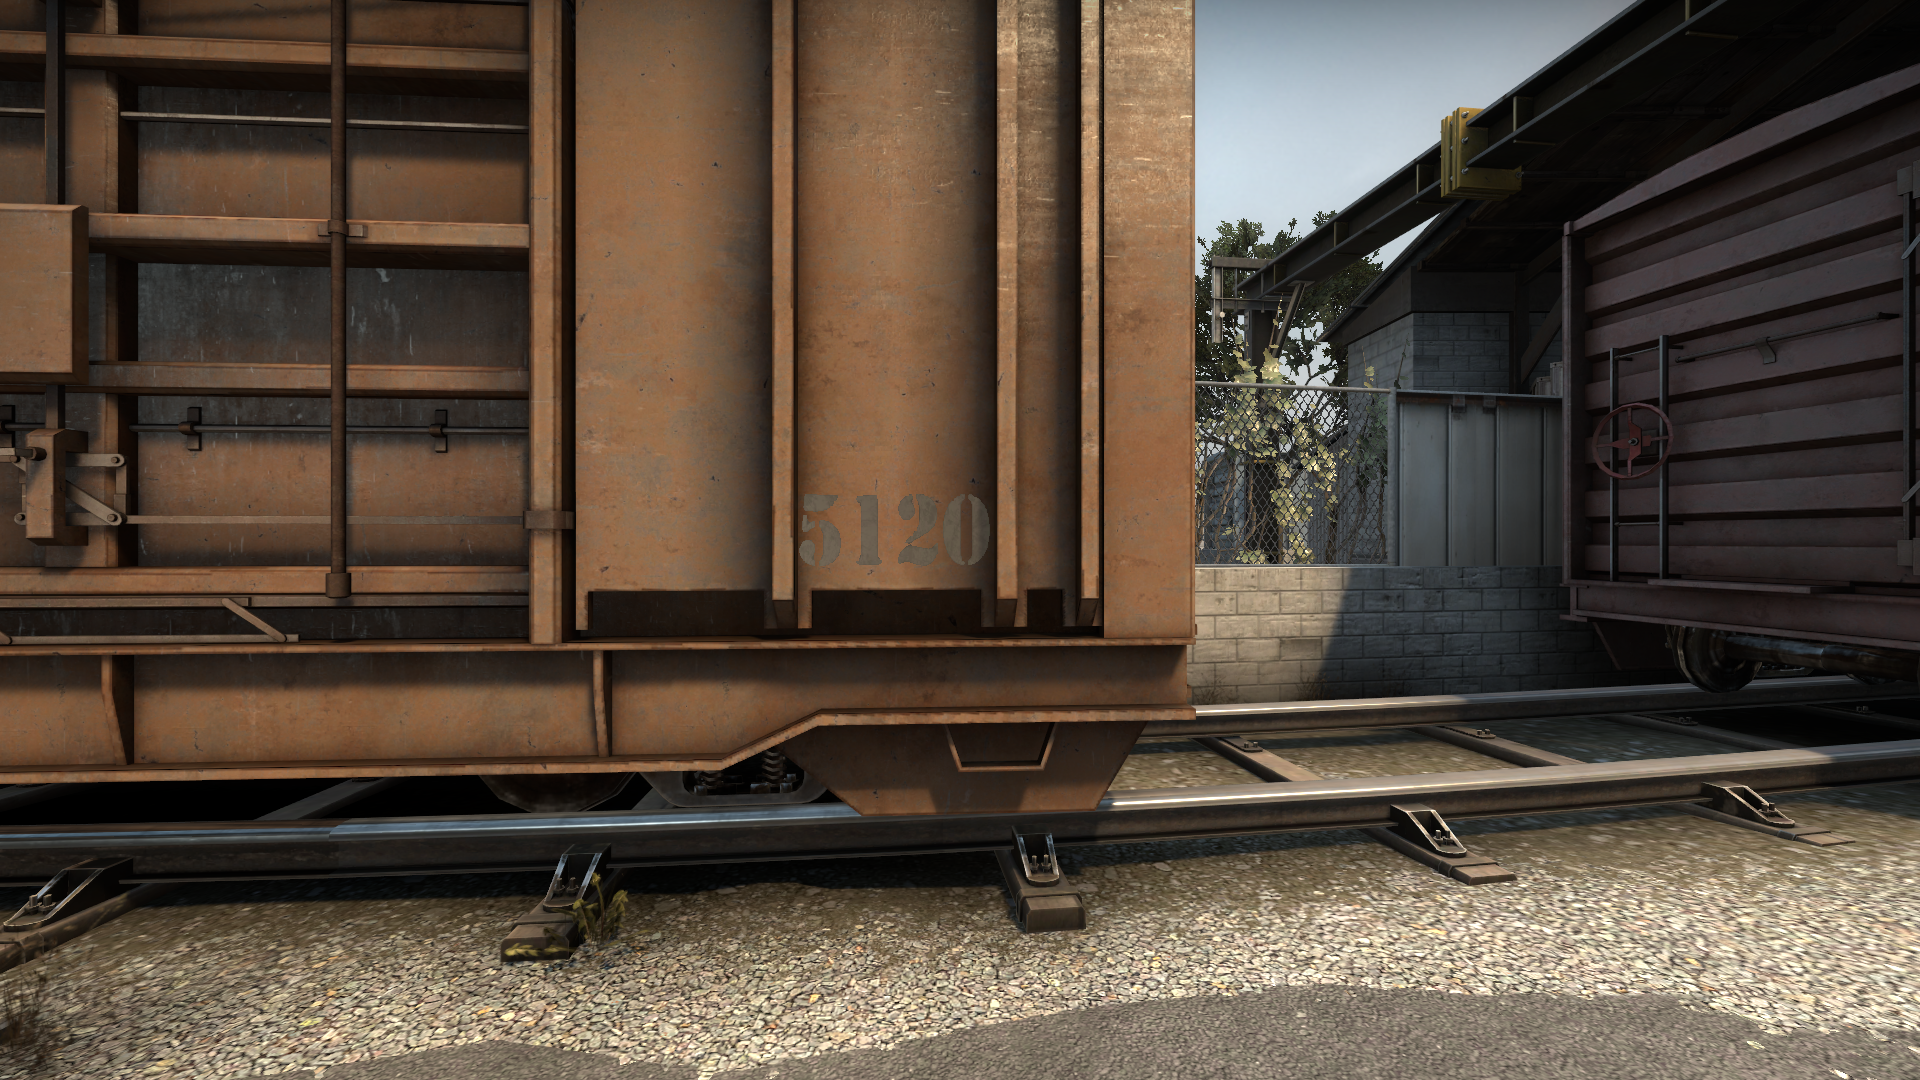
Map: de_train